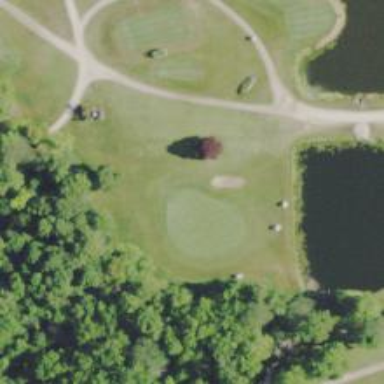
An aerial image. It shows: Golf hole.